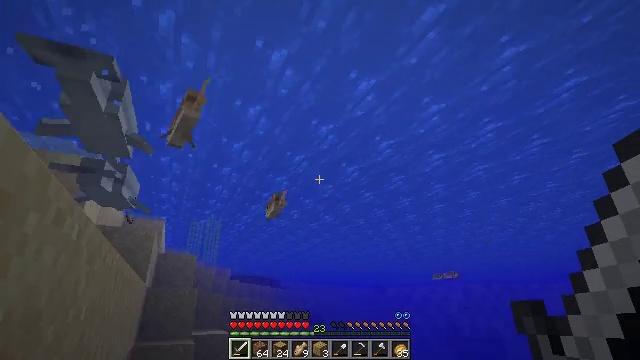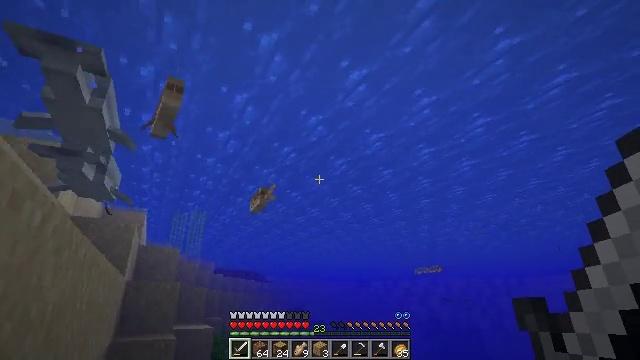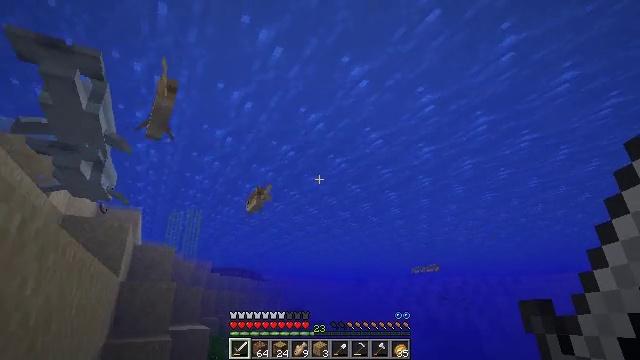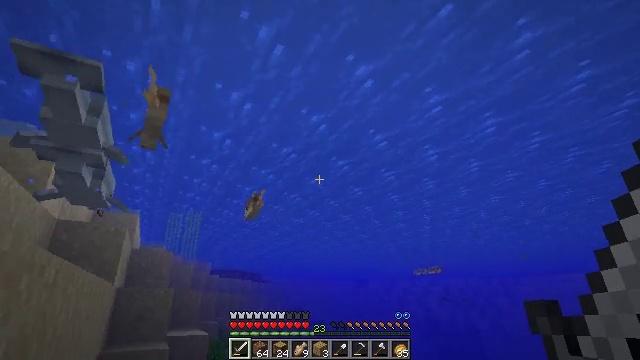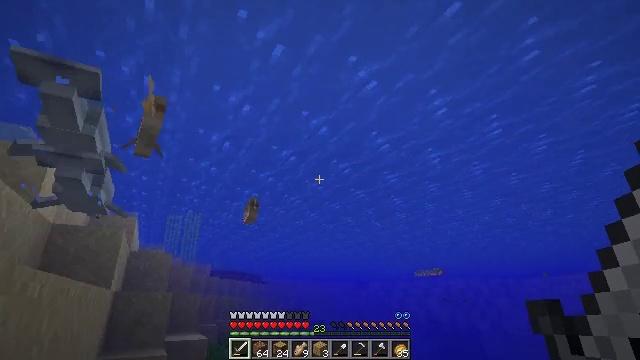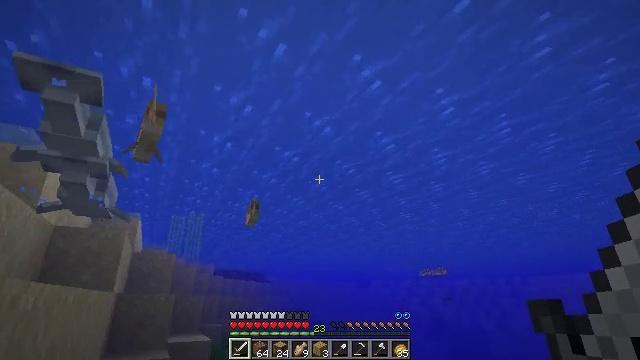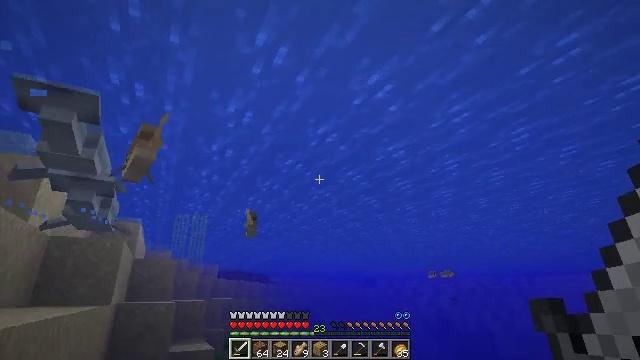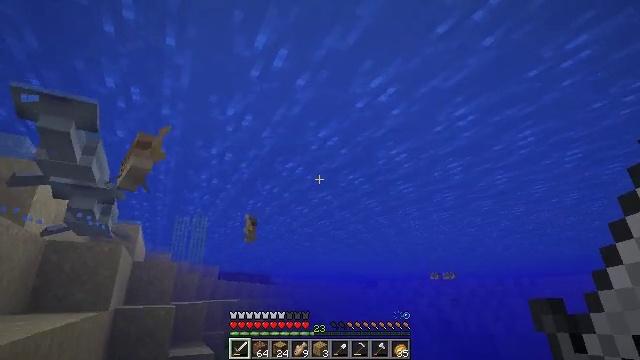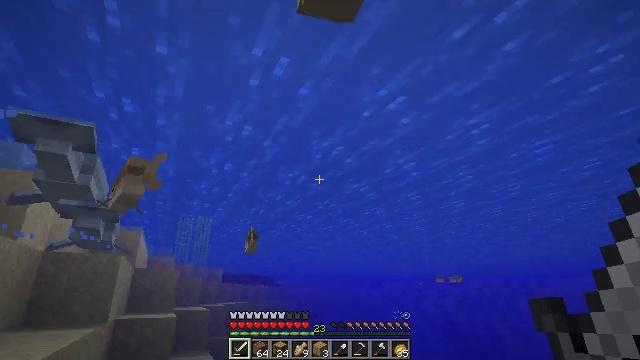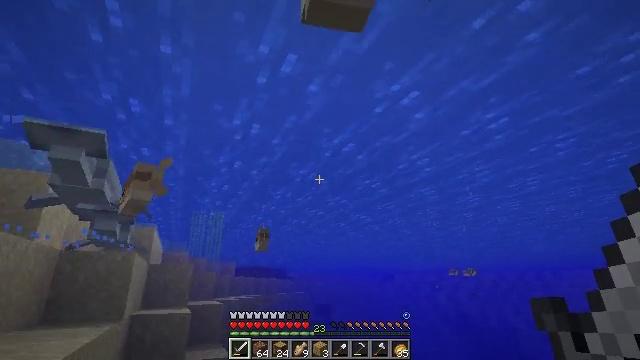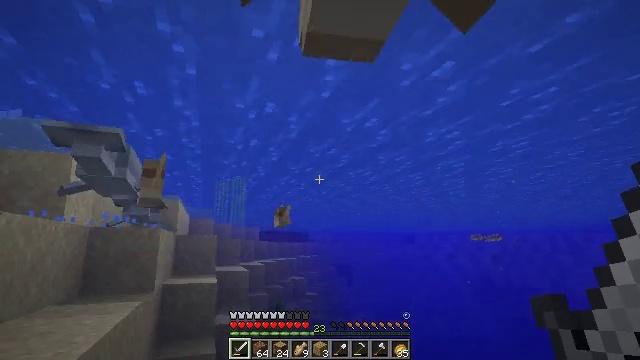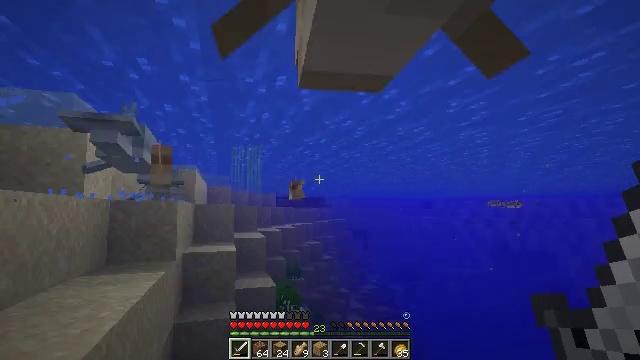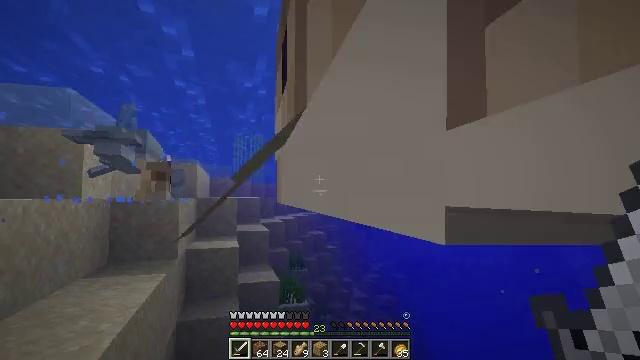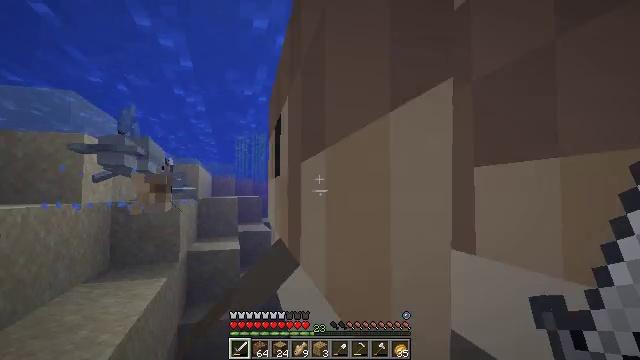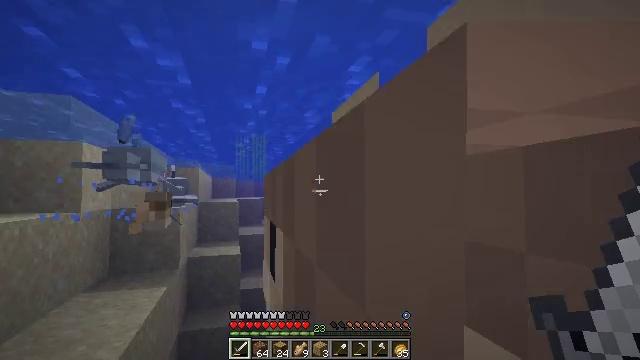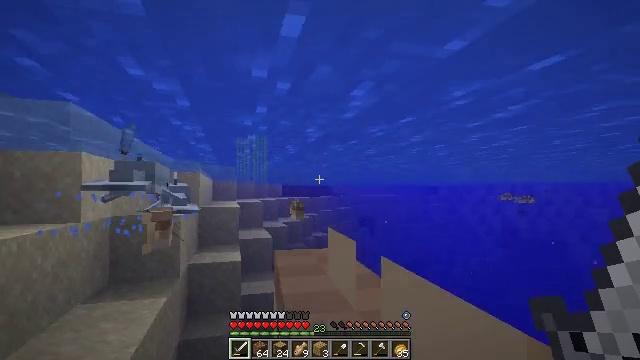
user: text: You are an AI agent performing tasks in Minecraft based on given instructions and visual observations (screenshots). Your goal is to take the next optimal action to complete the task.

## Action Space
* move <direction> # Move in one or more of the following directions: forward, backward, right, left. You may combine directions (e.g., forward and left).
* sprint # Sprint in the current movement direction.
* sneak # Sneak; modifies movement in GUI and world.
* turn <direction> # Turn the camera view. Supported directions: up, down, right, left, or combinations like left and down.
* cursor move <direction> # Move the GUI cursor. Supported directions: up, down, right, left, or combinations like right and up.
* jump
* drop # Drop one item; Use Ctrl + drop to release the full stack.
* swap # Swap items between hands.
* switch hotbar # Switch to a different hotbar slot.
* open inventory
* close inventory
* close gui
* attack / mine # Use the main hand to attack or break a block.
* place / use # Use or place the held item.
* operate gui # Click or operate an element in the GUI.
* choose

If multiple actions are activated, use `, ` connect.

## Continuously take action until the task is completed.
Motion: motion action
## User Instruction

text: Hunt a cod.
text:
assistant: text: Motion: move forward, turn right, jump
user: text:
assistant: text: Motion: move forward, jump
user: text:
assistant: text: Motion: move forward, jump
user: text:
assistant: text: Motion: move forward, jump
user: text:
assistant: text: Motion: move forward, jump
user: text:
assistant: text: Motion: move forward, jump
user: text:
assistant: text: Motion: move forward, jump
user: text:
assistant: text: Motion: move forward, jump
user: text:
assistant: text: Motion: move forward, turn left and down, jump
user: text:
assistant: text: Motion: move forward, turn left and down, jump
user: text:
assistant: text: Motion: move forward, turn left and down, jump
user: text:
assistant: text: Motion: move forward, turn down, jump
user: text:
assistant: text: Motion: move forward, jump
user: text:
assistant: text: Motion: move forward
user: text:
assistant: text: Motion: move forward
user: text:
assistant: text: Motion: move forward
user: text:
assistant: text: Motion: move forward
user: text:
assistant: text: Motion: move forward
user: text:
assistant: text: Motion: move forward
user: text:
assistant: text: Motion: move forward, turn down
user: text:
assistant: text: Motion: move forward, turn down
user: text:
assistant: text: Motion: move forward, turn down
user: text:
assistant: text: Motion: move forward, turn down
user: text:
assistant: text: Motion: move forward, turn right and down
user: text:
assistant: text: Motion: turn right and down
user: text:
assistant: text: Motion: no_op
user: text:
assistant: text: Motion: no_op
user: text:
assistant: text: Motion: turn up
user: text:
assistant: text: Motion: turn up
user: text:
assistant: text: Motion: move forward, turn up